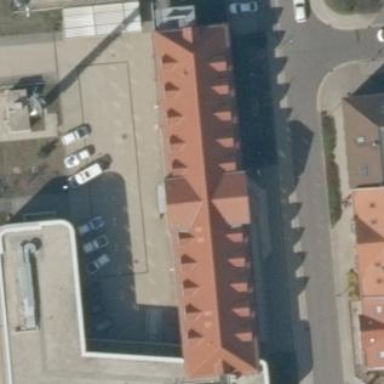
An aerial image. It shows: Police building.